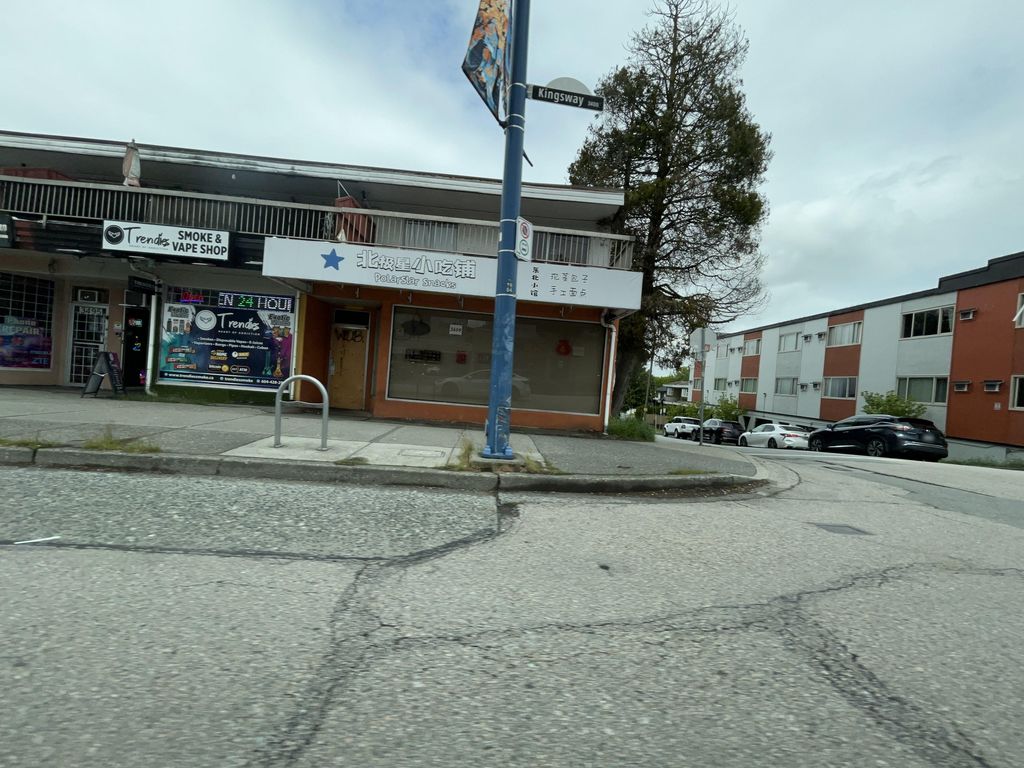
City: vancouver